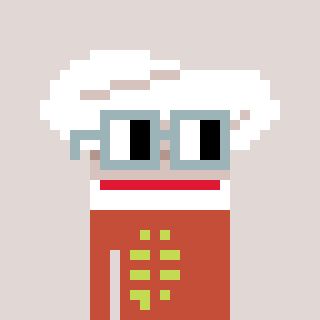
a pixel art character with square dark gray glasses, a chef hat-shaped head and a rust-colored body on a warm background